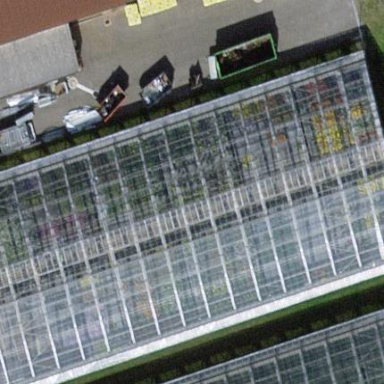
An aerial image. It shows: Greenhouse.